Field crop: maize
Growth stage: 1
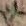
Species: atriplex